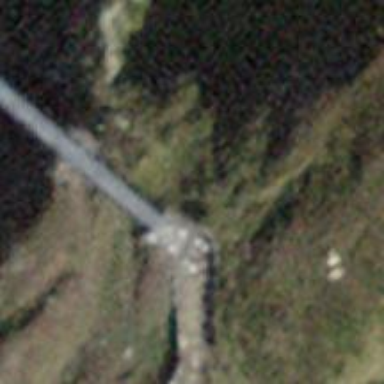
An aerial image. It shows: Metal path bridge with simple-suspension structure.